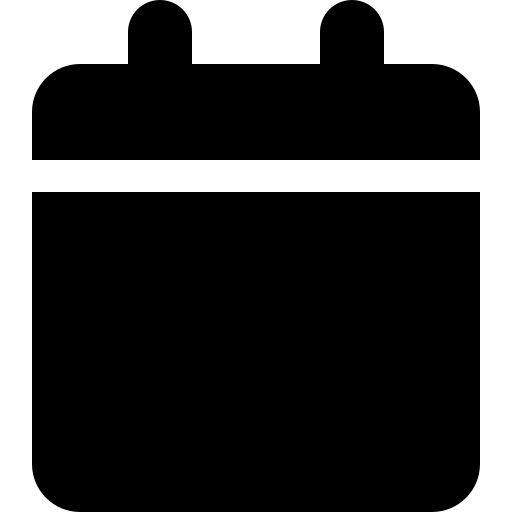
Tags: icon, FontAwesome, fa-icon, solid, calendar